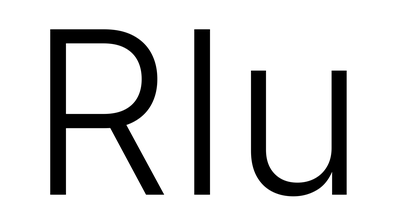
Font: Inter_Light